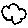
Label: cloud